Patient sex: M
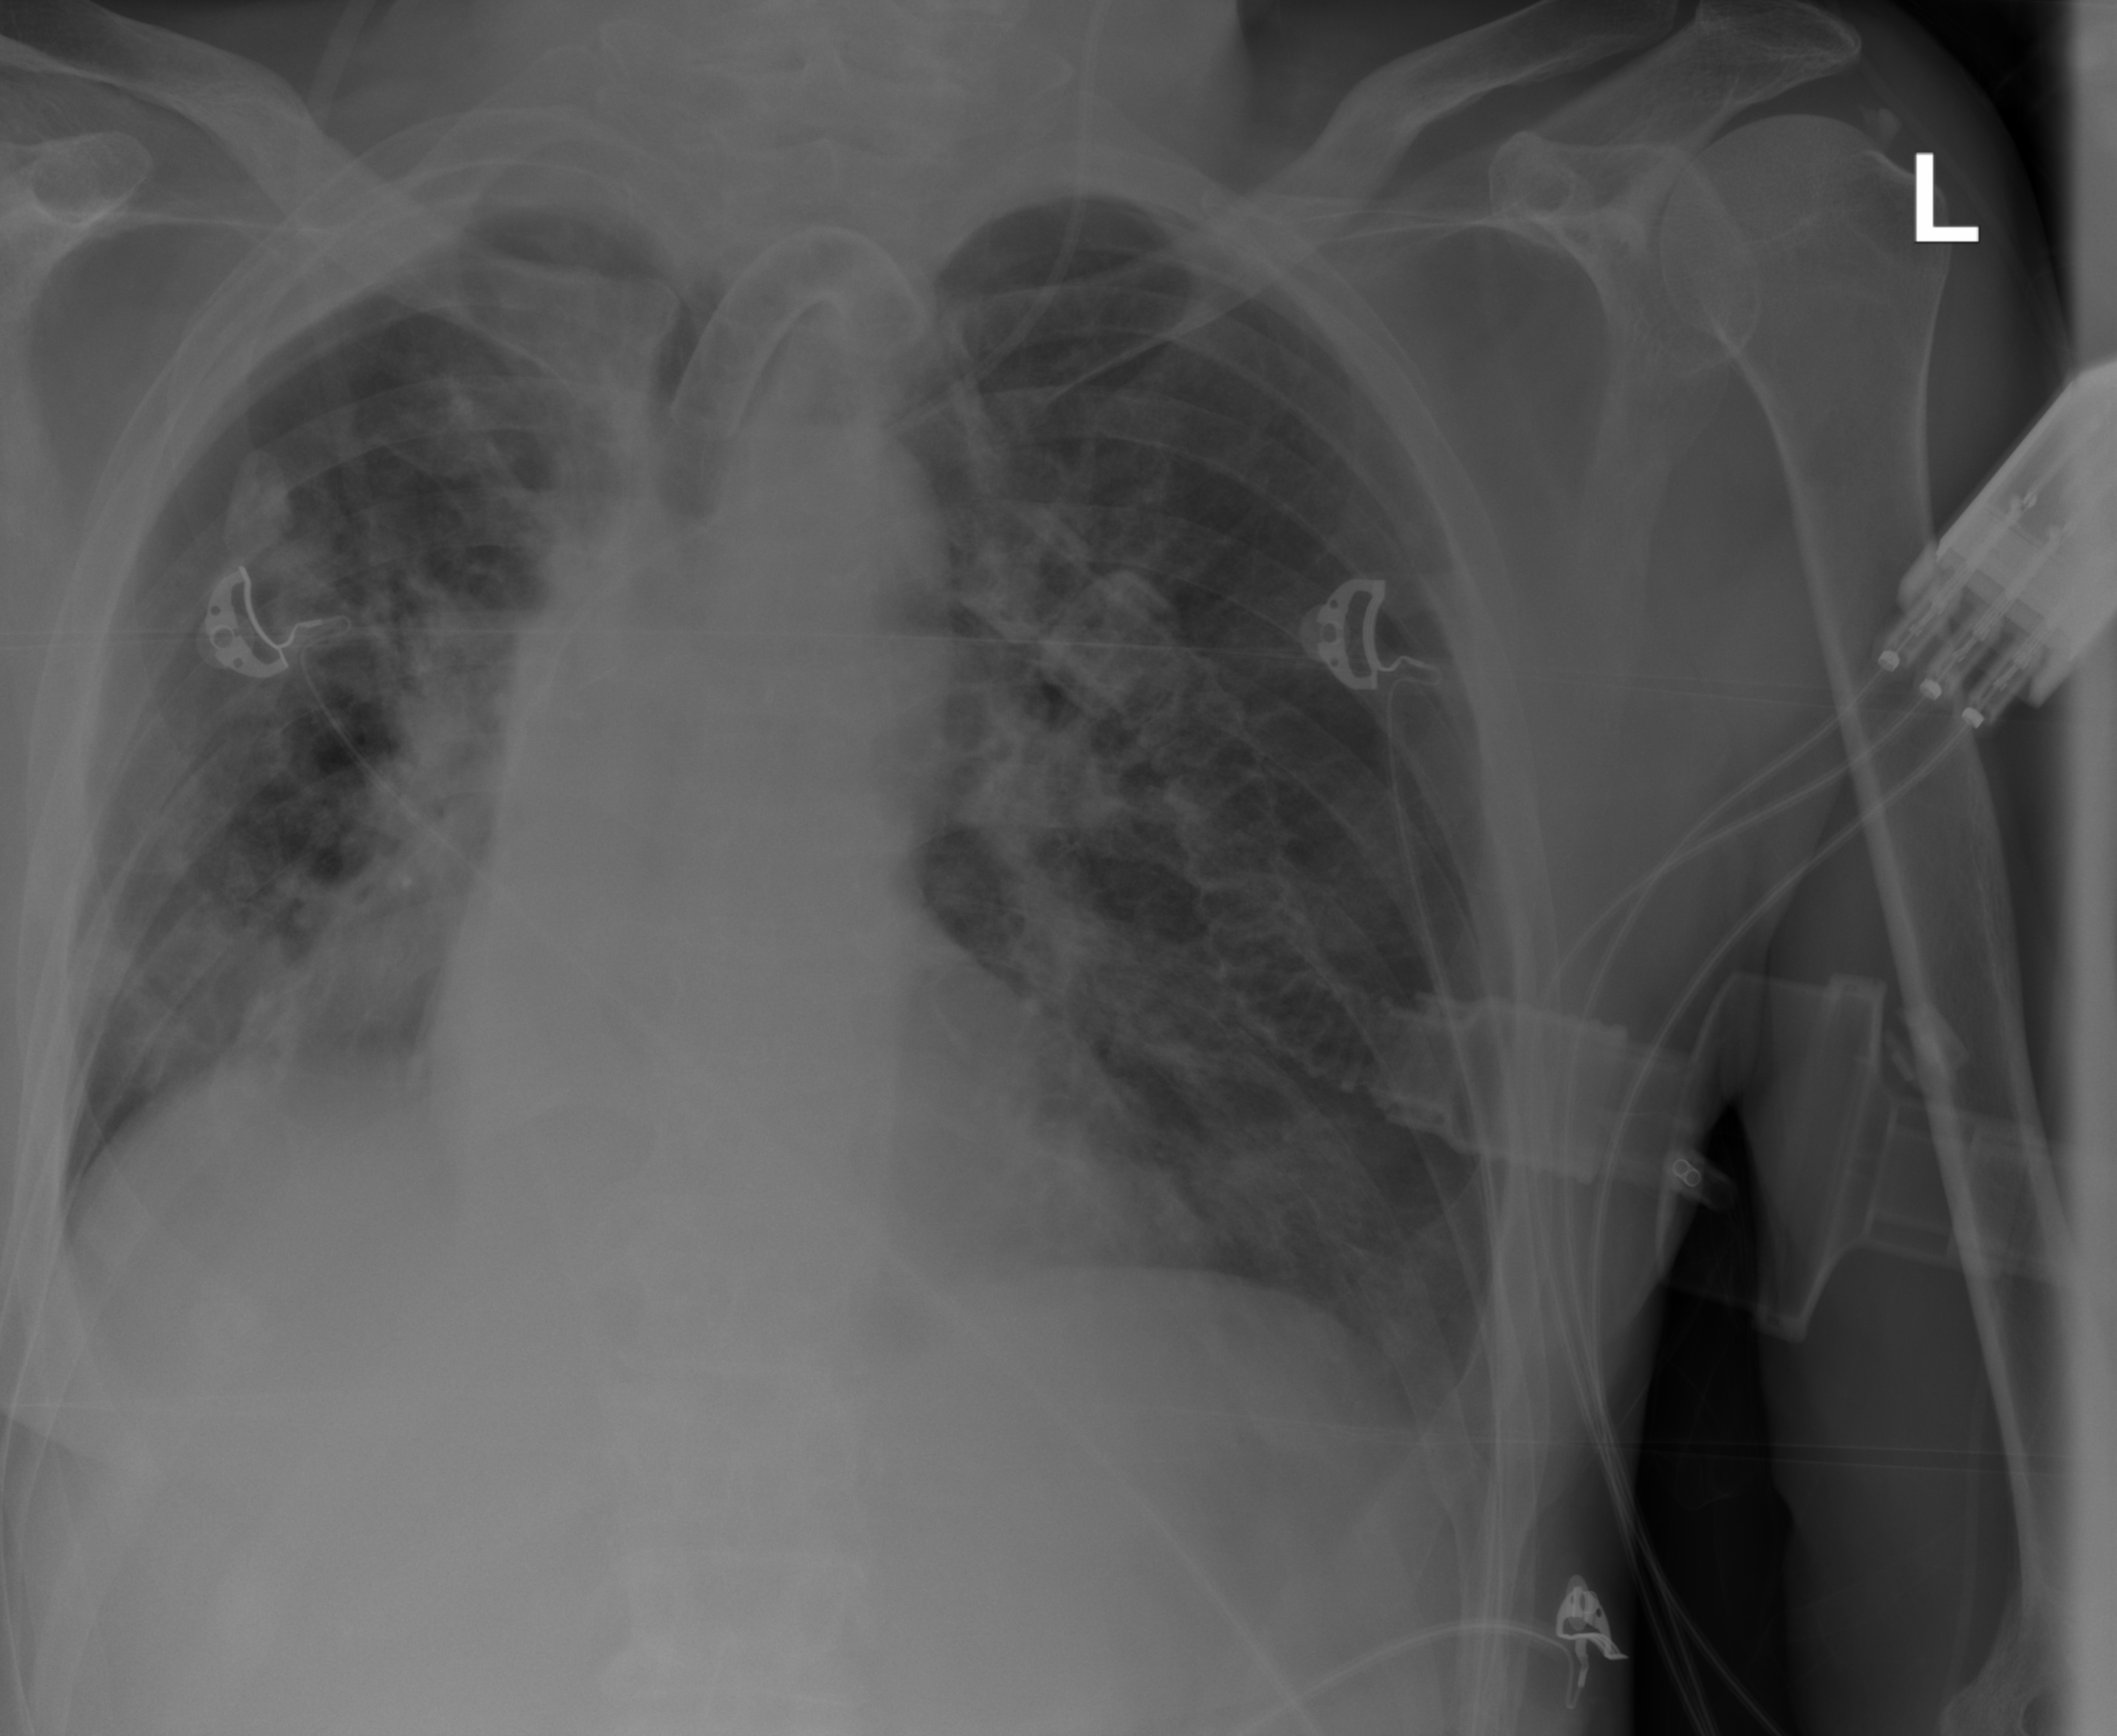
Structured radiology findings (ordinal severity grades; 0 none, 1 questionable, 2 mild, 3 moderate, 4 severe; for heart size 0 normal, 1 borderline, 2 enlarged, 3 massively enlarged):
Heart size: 0
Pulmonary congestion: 2
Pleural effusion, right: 0
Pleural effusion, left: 0
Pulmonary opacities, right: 2
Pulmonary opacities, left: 2
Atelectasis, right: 3
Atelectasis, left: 0